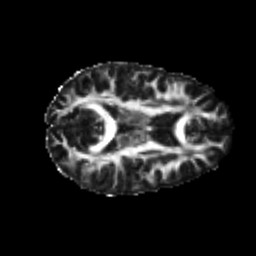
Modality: FA
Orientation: axial
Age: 22
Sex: female
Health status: healthy
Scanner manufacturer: philips
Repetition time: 7.384 s
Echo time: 0.08599 s